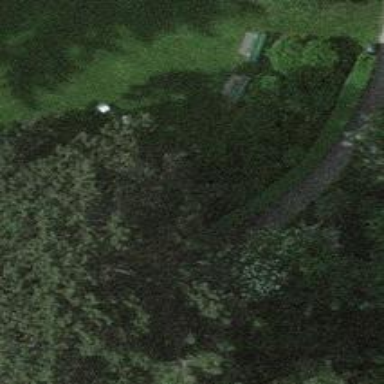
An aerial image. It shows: Broadleaved deciduous tree located in park.